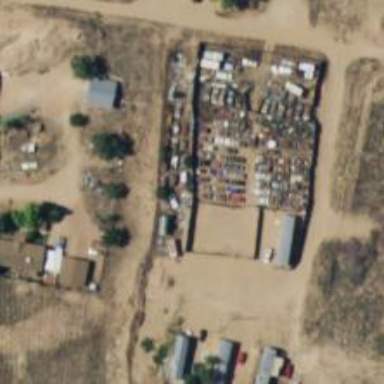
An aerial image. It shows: Industrial area designated as scrap yard.